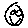
Label: smiley face